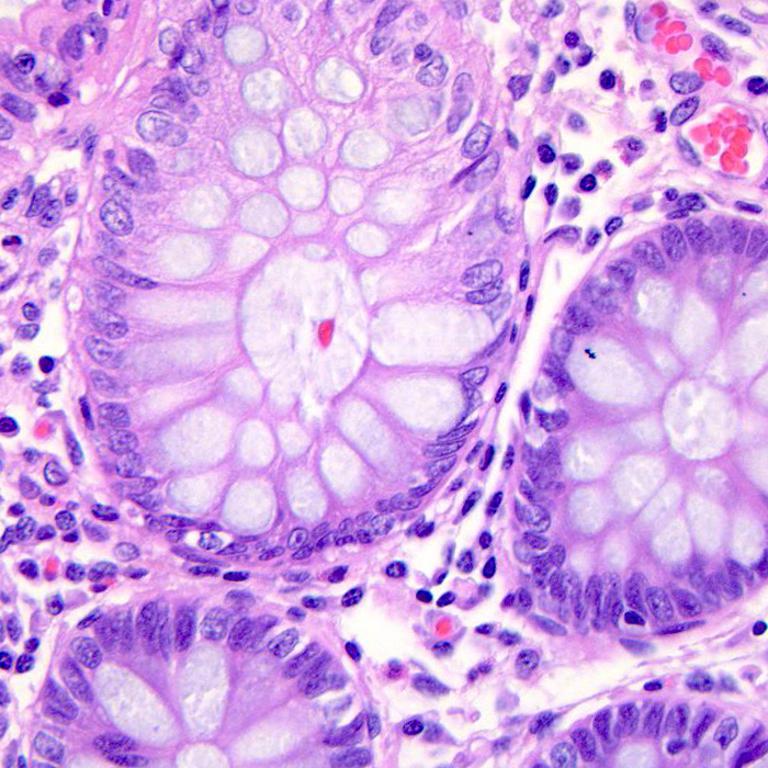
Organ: colon
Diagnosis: benign